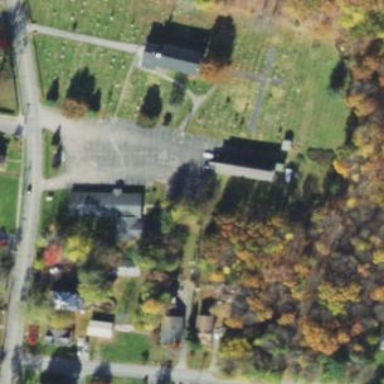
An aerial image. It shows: Cemetery.